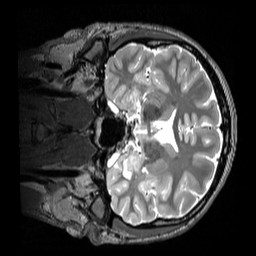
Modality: T2w
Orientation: coronal
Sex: male
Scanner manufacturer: siemens
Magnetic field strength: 3 T
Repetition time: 3.2 s
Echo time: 0.409 s